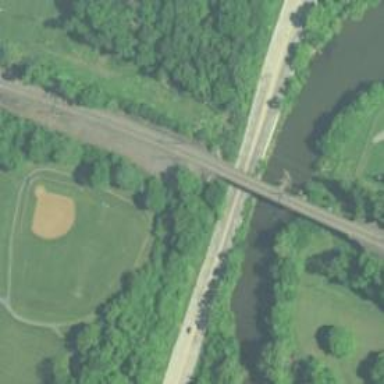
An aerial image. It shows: Arch bridge.